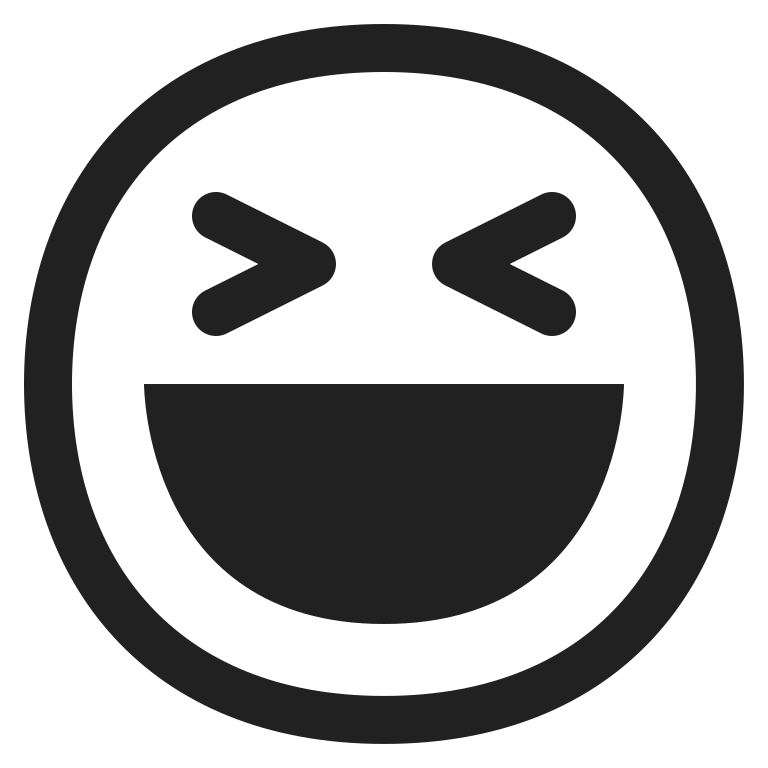
grinning squinting face high contrast